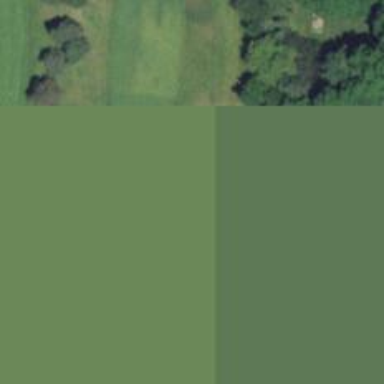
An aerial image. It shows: Path used for both walking and golf.